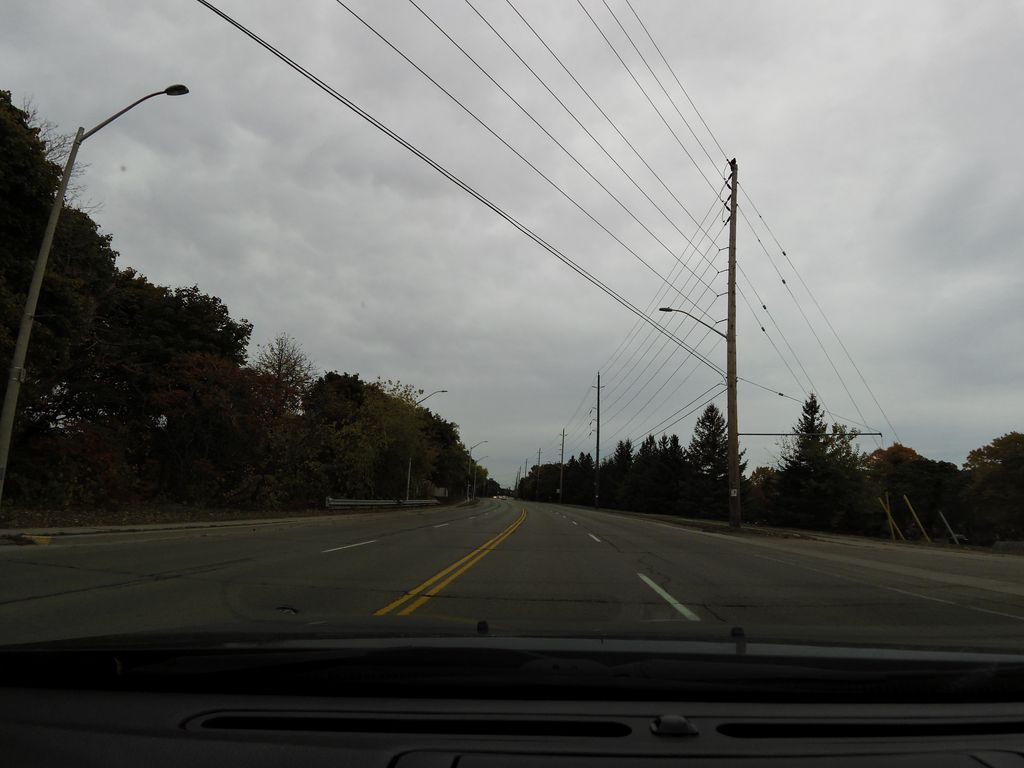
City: hamilton